Question: I want to add a border to a JTextArea when the user hovers over it. This is all good, I do so by this:
'''
public void mouseMoved(MouseEvent e) {
Border border = BorderFactory.createLineBorder(Color.black);
JTextArea component = (JTextArea) e.getComponent();
component.setBorder(border);
}
'''
My problem is: when the user hovering over the JTextArea, I want to remove the border. Is there anyway I can do this? Will I have to do it from within the JPanel or can I do it in the listener class? You can see here, that when I move the mouse on the JPanel (but not on the JTextArea) the border stays:

'''
import java.awt.Color;
import java.awt.Component;
import java.awt.Graphics;
import java.awt.Point;
import java.awt.event.MouseEvent;
import javax.swing.BorderFactory;
import javax.swing.JFrame;
import javax.swing.JPanel;
import javax.swing.JTextArea;
import javax.swing.border.Border;
import javax.swing.event.MouseInputAdapter;
public class Editor {
public static void main(String[] args) {
JFrame frame = new Window();
frame.setDefaultCloseOperation(JFrame.EXIT_ON_CLOSE);
frame.setBounds(30, 30, 1000, 700);
frame.getContentPane().setBackground(Color.white);
frame.setVisible(true);
frame.setLocationRelativeTo(null);
frame.setVisible(true);
}
}
class Window extends JFrame {
MyPanel myPanel = new MyPanel();
private static final long serialVersionUID = 1L;
public Window() {
addMenus();
}
public void addMenus() {
getContentPane().add(myPanel);
setSize(300, 200);
setLocationRelativeTo(null);
setDefaultCloseOperation(EXIT_ON_CLOSE);
}
}
class MyPanel extends JPanel {
private static final long serialVersionUID = 1L;
DragListener drag;
public MyPanel() {
drag = new DragListener();
addBox();
}
public void addBox() {
setLayout(new DragLayout());
drag = new DragListener();
JTextArea textArea2 = new JTextArea("Text Box Added");
textArea2.setLineWrap(true);
textArea2.setWrapStyleWord(true);
add(textArea2);
textArea2.addMouseListener(drag);
textArea2.addMouseMotionListener(drag);
repaint();
revalidate();
}
@Override
protected void paintComponent(Graphics g) {
super.paintComponent(g);
}
public class DragListener extends MouseInputAdapter {
Point location;
MouseEvent pressed;
public void mousePressed(MouseEvent me) {
pressed = me;
}
public void mouseDragged(MouseEvent me) {
Component component = me.getComponent();
location = component.getLocation(location);
int x = location.x - pressed.getX() + me.getX();
int y = location.y - pressed.getY() + me.getY();
component.setLocation(x, y);
}
public void mouseMoved(MouseEvent e) {
Border border = BorderFactory.createLineBorder(Color.black);
JTextArea component = (JTextArea) e.getComponent();
component.setBorder(border);
}
}
}
'''
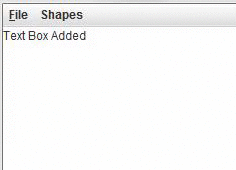
Answer: Use the 'MouseEntered' and 'MouseExited' events of the 'MouseListener', which will let you know when the mouse enters or exists you component
See <URL> for more details